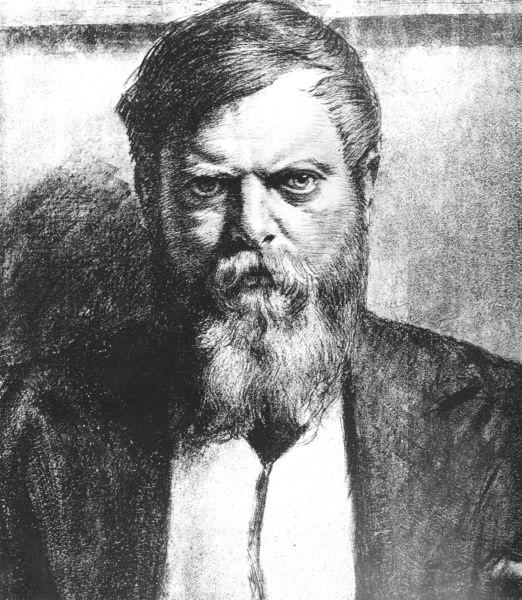
Titel: Porträt Theodor Fischer
Künstler: Karl Bauer
Institution: Unbekannt
Schlagwörter: dunkel, mann, schatten, weiß, frisur, grau, hell, hintergrund, kreide, licht, nase, profil, schwarz, skizze, stirn, zeichnung, blick, anzug, bart, hemd, jacke, wand, augen, böse, falten, gesicht, kragen, vollbart, bildnis, herr, portrait, porträt, haare, mantel, sitzend, augenbrauen, brustbild, frontal, lippen, scheitel, schultern, alter mann, monochrom, wild, ernst, streng, grimmig, starr, sakko, schnauzer, tränensäcke, weste, tusche, kohle, schraffur, radierung, strich, schraffiert, bleistift, enface, tinte, kerl, thoma, brustansicht, griffel, erinnerung, blazer, stechend, blicj, eindringlich, grifel, griffell, hans thoma, orson